Question: I'm trying to write a function that should create a new bitmap of the specified size and fill it with a specified color, the problem is I'm getting an exception all the time when trying to assign the bitmap to any property or use it in other several ways like getting the bitmap from a dictionary type to read the bitmap properties.
For example this, don't works:
'''
Private Shadows Sub Shown() Handles MyBase.Shown
PictureBox1.BackgroundImage =
CreateSolidBitmap(New Size(16, 16), Color.Red)
End Sub
'''
And this works until the moment that I try to read the bitmap
'''
Private Shadows Sub Shown() Handles MyBase.Shown
Dim dict As New Dictionary(Of Color, Bitmap) From
{
{Color.Red, CreateSolidBitmap(New Size(16, 16), Color.Red)}
}
' This throws the same exception above:
MsgBox(dict(Color.Red).Size.Width)
End Sub
'''
The exception says this:
> System.ArgumentException was unhandled Message: An unhandled exception
of type 'System.ArgumentException' occurred in System.Drawing.dll
Additional information: Invalid parameter.
This is the function, what I'm missing?
'''
''' <summary>
''' Creates a bitmap filled with a solid color.
''' </summary>
''' <param name="FillColor">Color to fill the Bitmap.</param>
''' <returns>System.Drawing.Bitmap.</returns>
Private Function CreateSolidBitmap(ByVal Size As Size,
ByVal FillColor As Color) As Bitmap
' Create a bitmap.
Using bmp As New Bitmap(Size.Width, Size.Height)
' Create a graphics object.
Using g As Graphics = Graphics.FromImage(bmp)
' Create a brush using the specified color.
Using br As New SolidBrush(FillColor)
' Fill the graphics object with the brush.
g.FillRectangle(br, 0, 0, bmp.Width, bmp.Height)
End Using ' br
End Using ' g
Return bmp
End Using ' bmp
End Function
'''
The bitmaps was for this:

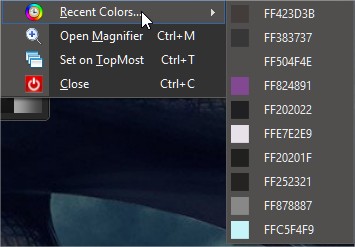
Answer: Not for nothing, but there a way to optimize this sort of scheme. I have an app that will store up to 120 images of a size unknown upfront. I also have to create/manage a thumnbnail of that image. Rather than storing bitmaps which are enormous, save the image to a stream encoded as PNG:
'''
Private Sub EncodeImage(ByVal bmp As Bitmap)
' raw bitmaps are HUGE - 1080p can be 8MB while JPG is 400K and PNG is 2MB
' optional: examine bmp and make a reasonable size thumbnail.
' e.g. store 1080p as a max of 1600x900 or whatever.
'you can always restore the size
' a backing field in the class this procedure is in
_MS = New MemoryStream
bmp.Save(mMS, System.Drawing.Imaging.ImageFormat.Png)
End Sub
'''
Decoding is simple:
'''
_MS.Seek(0, SeekOrigin.Begin)
Return System.Drawing.Image.FromStream(mMS, True, False)
'''
You can save oodles and oodles of memory this way, there is a slight performance hit if the same image is accessed repeatedly (like in a loop). There is no reason to resort to something like this for 16x16 bitmaps (OP), I wouldnt even store the bitmap in that case. But from the comment ('5000px bitmap') I would consider it depending on what these are.
There can also be a quality hit from the encoding (which is a reason to prefer PNG to JPG). For bimtmaps, you arent going to notice. For actual images, you might, but the tradeoff is storing far fewer images in the app, or going even slower by using disk temp files.
HTH